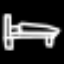
Label: bed